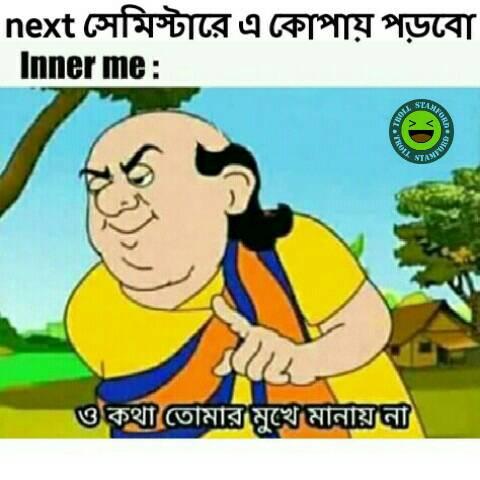
Caption: next  সেমিস্টারে এ কোপায় পড়বো     Inner me :      ও কথা তোমার মুখে মানায় না
Label: non-hate